Field crop: maize
Growth stage: 2
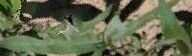
Species: maize